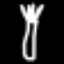
Label: fork